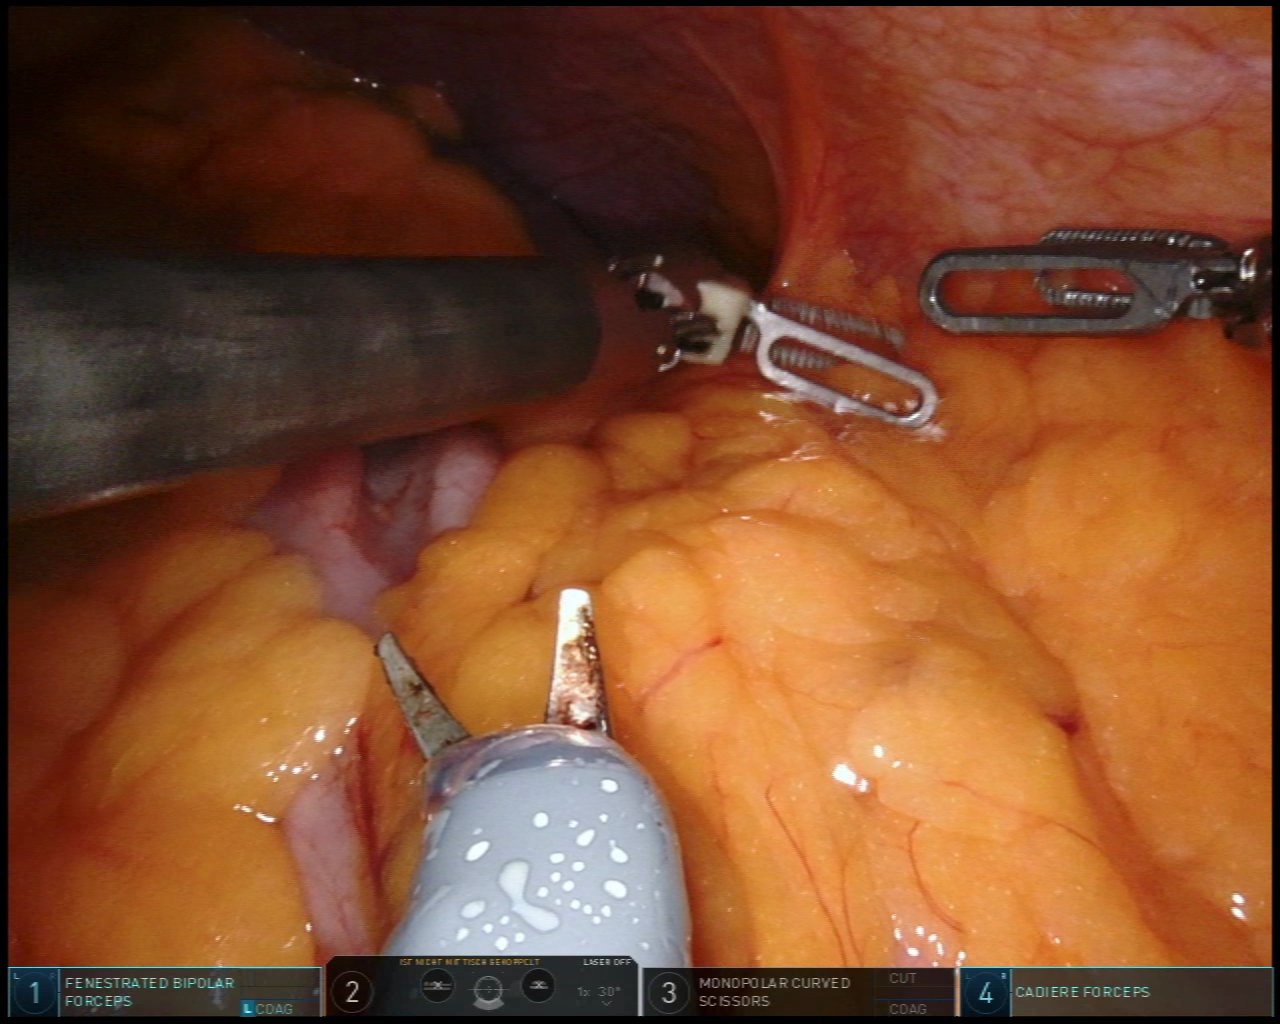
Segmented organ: abdominal_wall
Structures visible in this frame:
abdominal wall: yes
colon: yes
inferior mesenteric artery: no
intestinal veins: no
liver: no
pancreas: no
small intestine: no
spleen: yes
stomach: no
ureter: no
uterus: no
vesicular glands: no